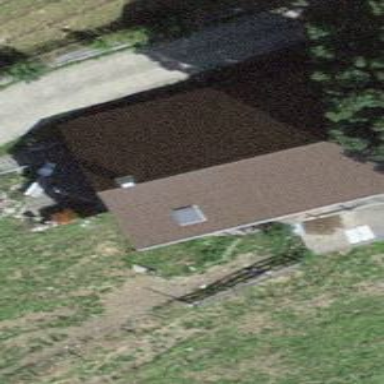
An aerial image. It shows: Detached building with gabled roof.